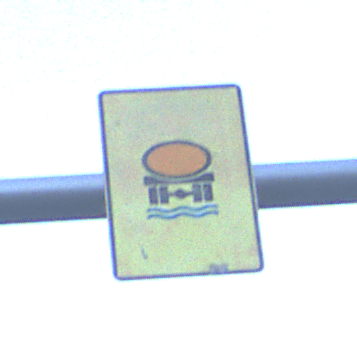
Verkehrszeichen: FahrzeugeMitWassergefaehrdenderLadungOhnePfeilsymbol
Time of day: SunriseSunset
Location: Outdoor (Urban)
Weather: Clear
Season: NotSpecified
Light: Natural